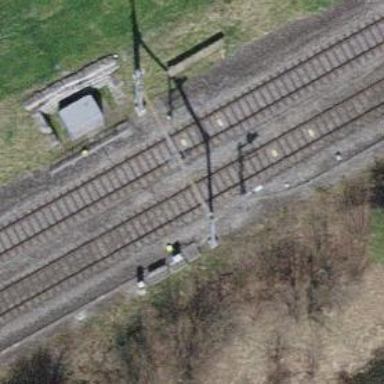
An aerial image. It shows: Railway signal.